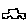
Label: car